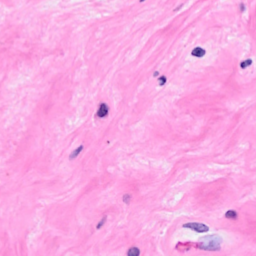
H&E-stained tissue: Breast